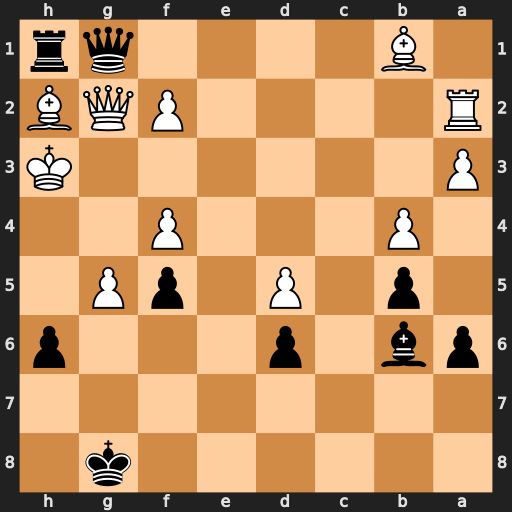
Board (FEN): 6k1/8/pb1p3p/1p1P1pP1/1P3P2/P6K/R4PQB/1B4qr
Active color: b
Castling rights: -
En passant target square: -
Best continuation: Rxh2+ Qxh2 Qg4#